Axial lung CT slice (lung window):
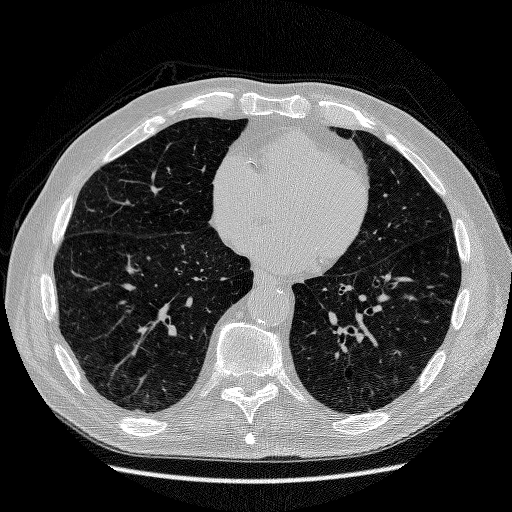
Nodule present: no